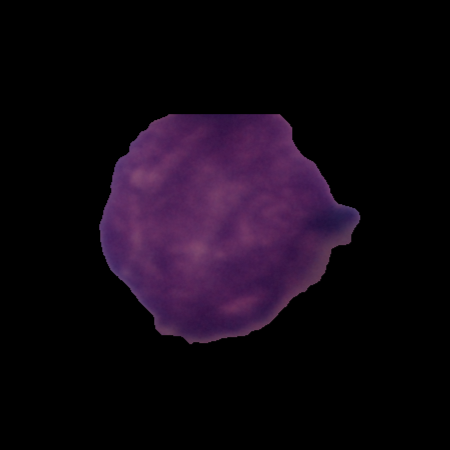
Label: cancer